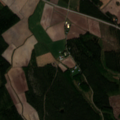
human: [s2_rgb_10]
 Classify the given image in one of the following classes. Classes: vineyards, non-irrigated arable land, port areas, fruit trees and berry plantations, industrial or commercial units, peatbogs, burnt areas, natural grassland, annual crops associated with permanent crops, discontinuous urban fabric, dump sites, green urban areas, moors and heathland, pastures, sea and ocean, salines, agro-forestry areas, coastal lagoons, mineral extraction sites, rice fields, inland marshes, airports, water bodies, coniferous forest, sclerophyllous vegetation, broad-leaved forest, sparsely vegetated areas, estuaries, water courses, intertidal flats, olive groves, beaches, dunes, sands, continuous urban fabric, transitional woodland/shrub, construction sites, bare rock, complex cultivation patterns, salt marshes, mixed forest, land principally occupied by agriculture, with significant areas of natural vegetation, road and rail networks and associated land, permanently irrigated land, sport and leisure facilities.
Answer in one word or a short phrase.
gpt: non-irrigated arable land, land principally occupied by agriculture, with significant areas of natural vegetation, coniferous forest, mixed forest